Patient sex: M
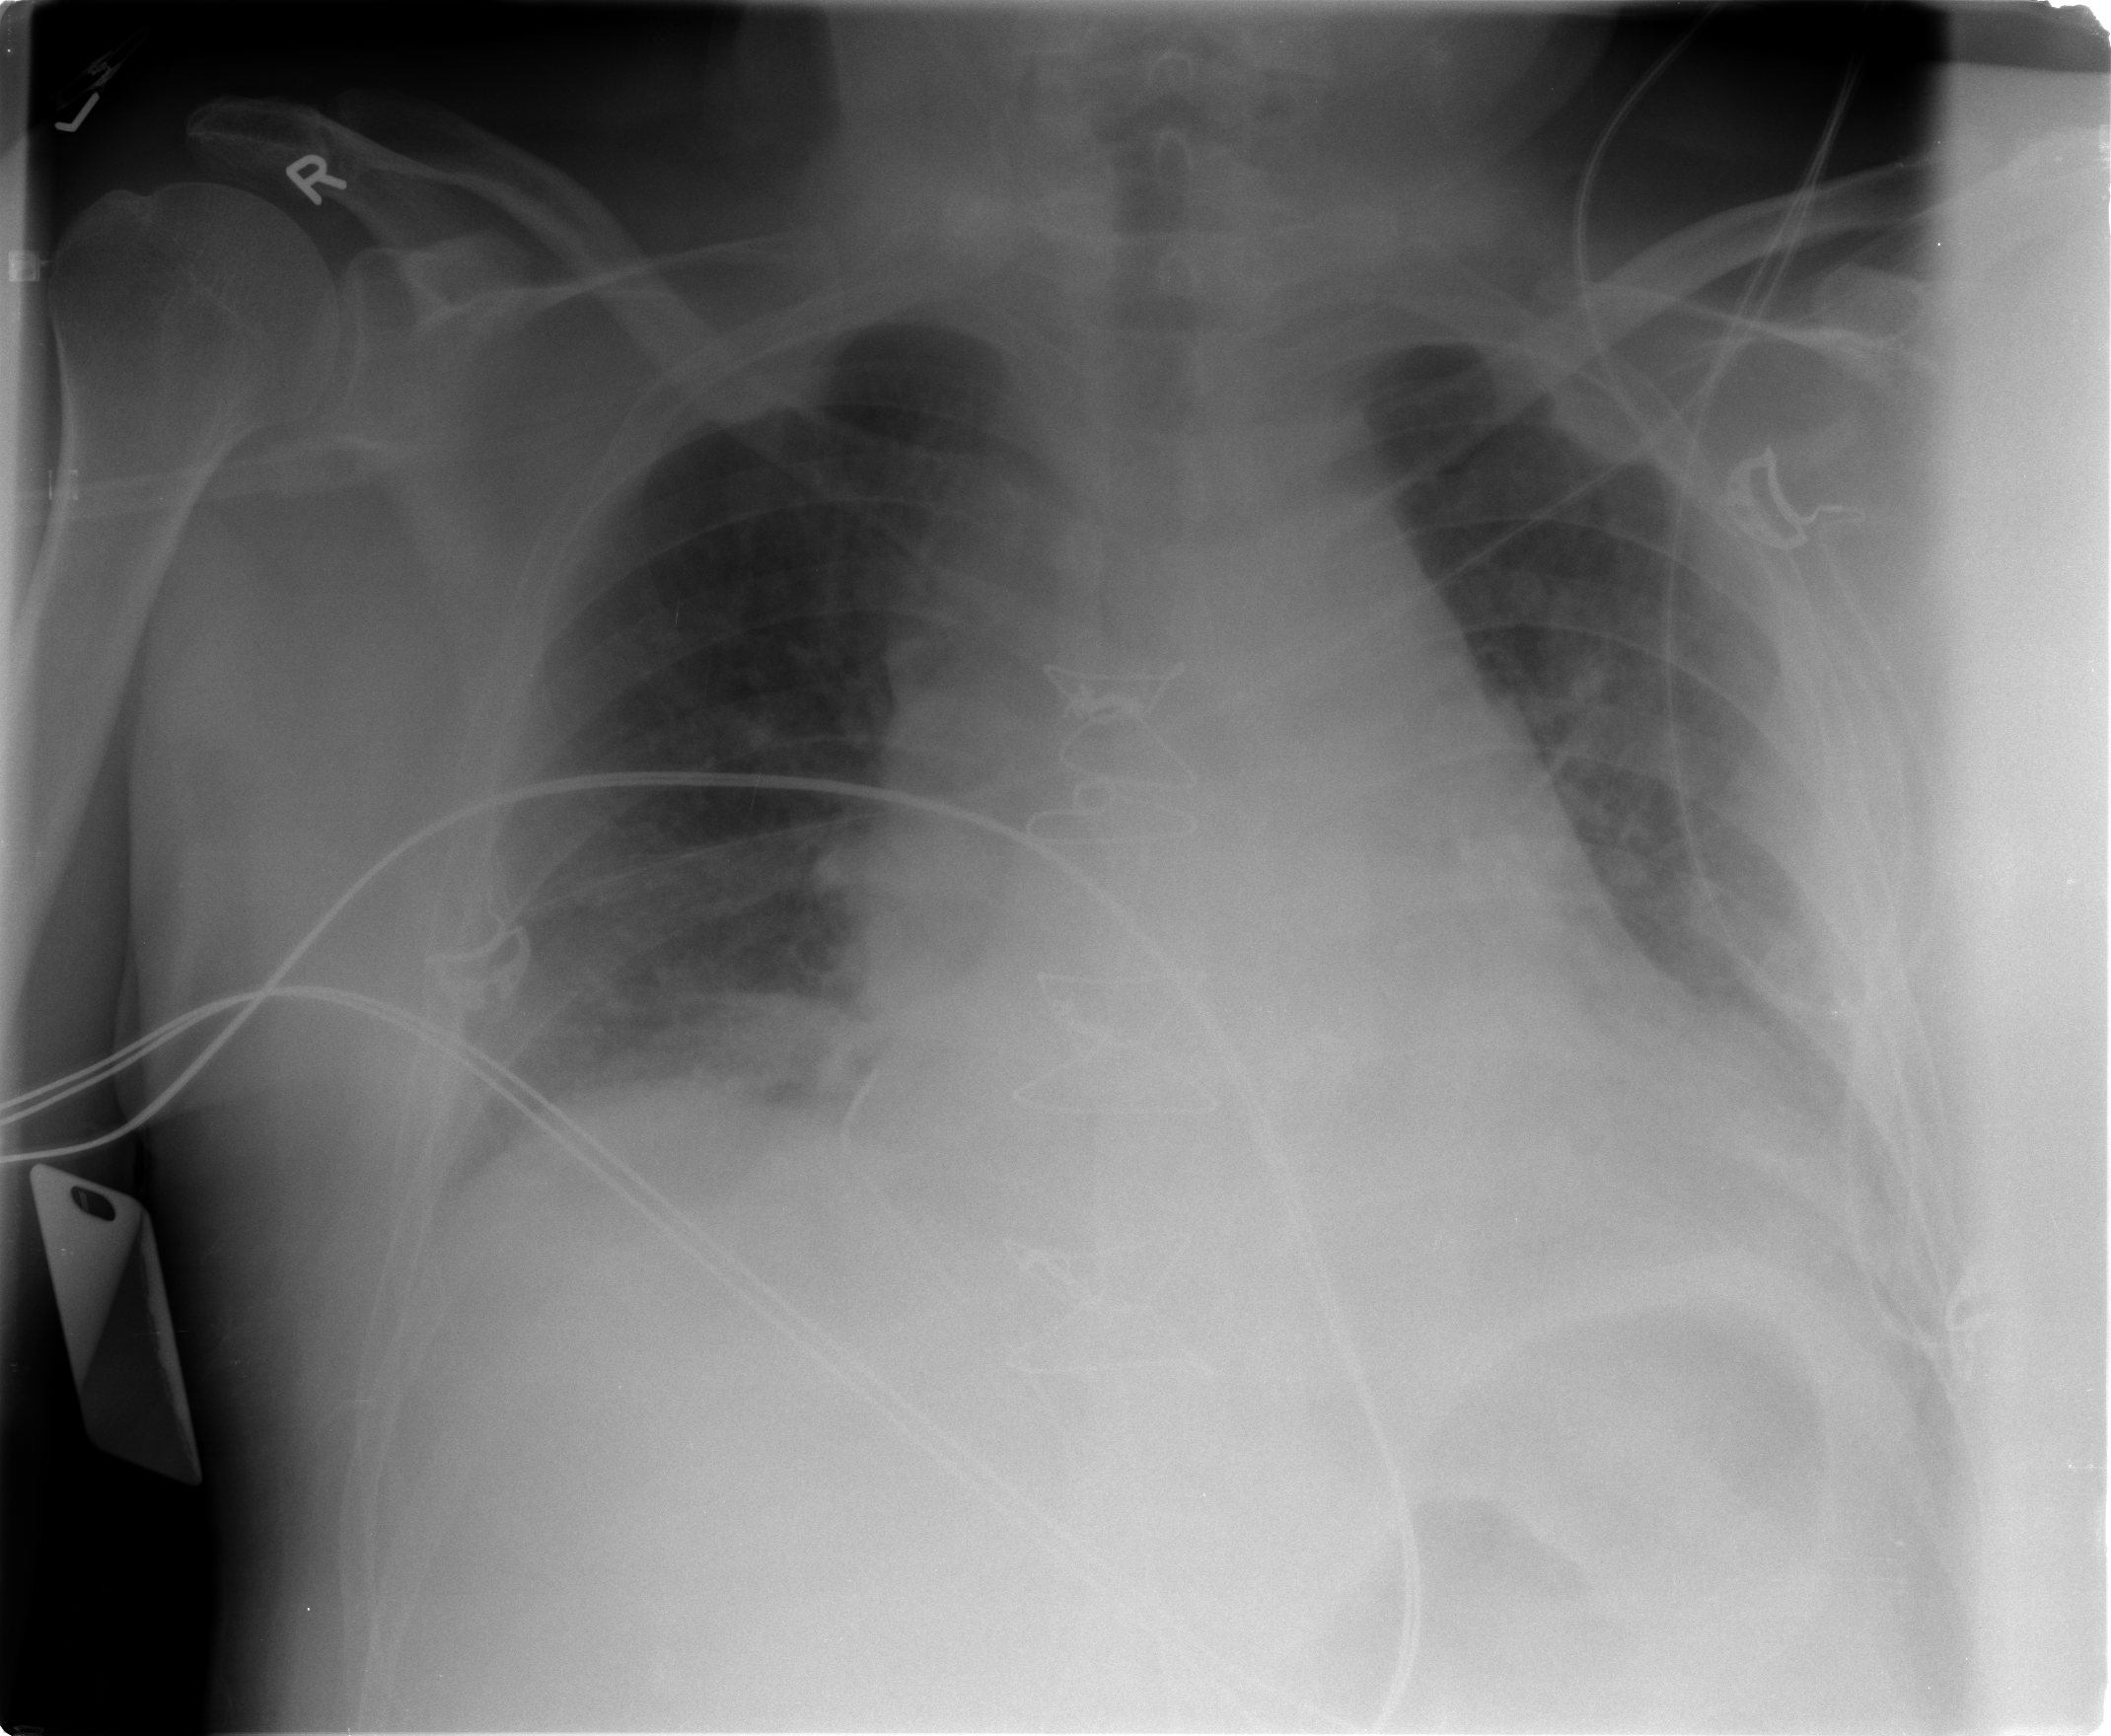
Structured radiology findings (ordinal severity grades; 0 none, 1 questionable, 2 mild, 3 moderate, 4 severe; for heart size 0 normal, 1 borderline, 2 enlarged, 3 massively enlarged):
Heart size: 0
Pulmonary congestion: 2
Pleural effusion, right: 0
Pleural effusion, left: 1
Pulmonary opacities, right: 2
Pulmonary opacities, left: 0
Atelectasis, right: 2
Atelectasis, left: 2